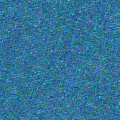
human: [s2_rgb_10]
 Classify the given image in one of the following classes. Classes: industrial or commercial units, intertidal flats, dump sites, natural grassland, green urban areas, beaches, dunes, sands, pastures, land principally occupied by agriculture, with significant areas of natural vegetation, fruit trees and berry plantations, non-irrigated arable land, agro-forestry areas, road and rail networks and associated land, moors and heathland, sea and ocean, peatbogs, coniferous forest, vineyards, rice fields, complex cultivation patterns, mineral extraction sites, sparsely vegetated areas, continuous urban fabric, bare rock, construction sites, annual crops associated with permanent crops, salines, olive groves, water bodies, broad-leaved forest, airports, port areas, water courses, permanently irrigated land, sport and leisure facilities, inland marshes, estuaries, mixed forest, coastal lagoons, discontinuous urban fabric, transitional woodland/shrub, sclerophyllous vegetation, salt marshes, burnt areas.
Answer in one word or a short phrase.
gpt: sea and ocean